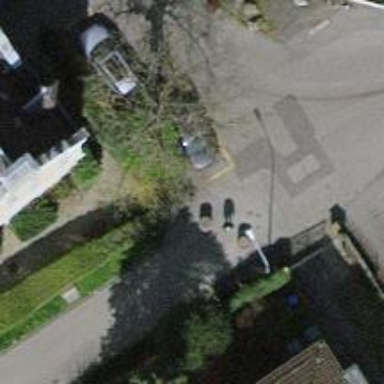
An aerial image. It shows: Bollard.